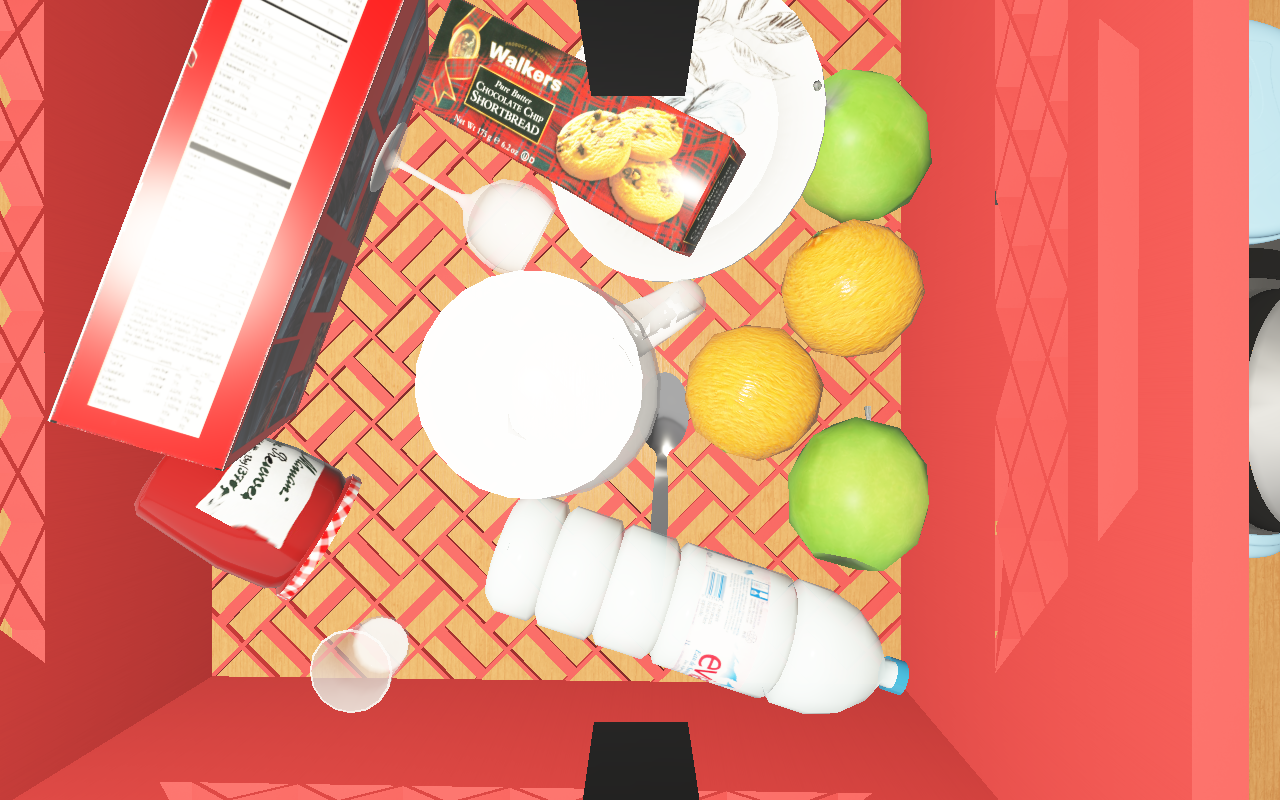
Objects in the scene:
water bottle
apple
apple
orange
orange
spoon
glass
wineglass
jam jar
biscuit box